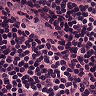
Metastatic tissue present: no